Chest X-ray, AP view. Patient: 26 years old, sex M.
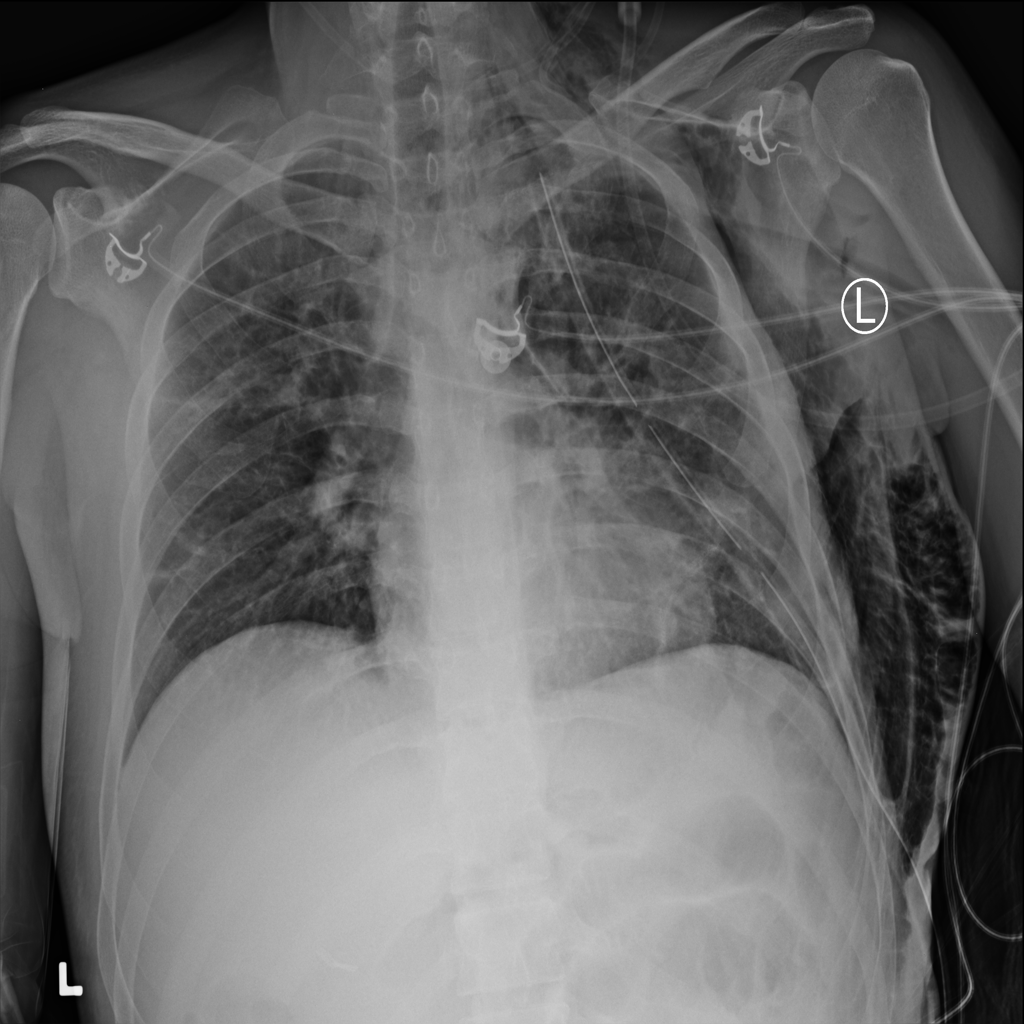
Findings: Emphysema, Infiltration